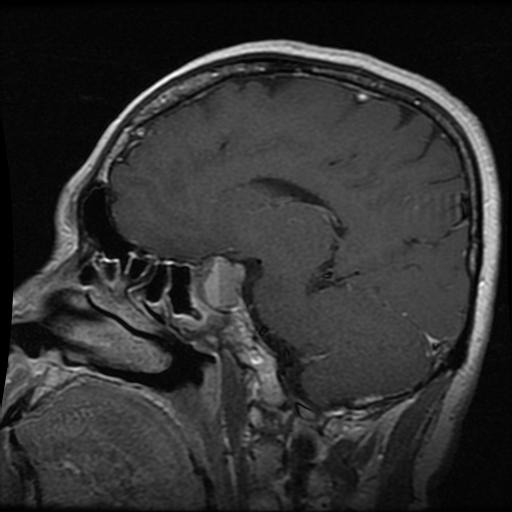
Label: pituitary